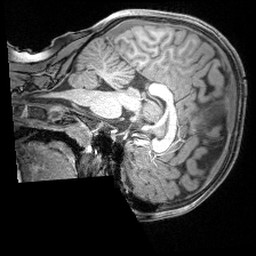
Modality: T1w
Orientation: sagittal
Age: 9
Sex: male
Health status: ill
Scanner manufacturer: siemens
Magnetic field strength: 3 T
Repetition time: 1.6 s
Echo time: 0.00179 s